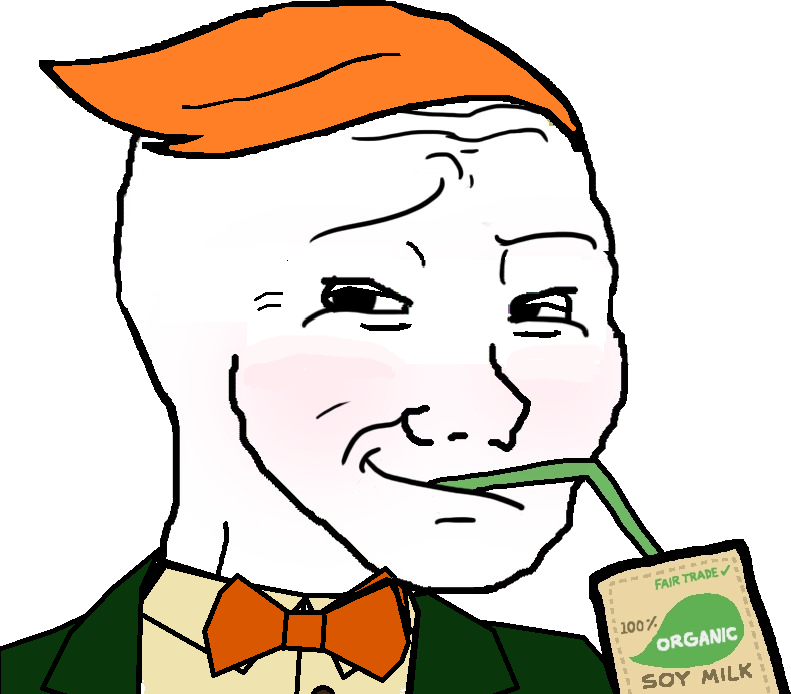
Label: 5_Smugjak